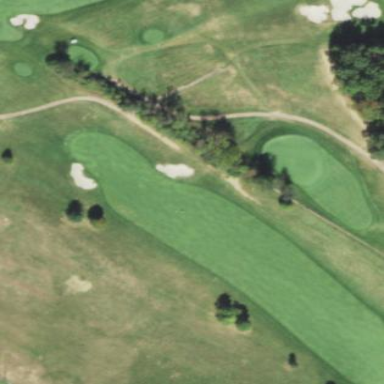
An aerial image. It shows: Rough grassy area used for golf.